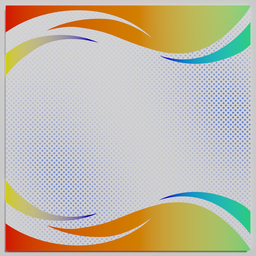
Label: decoration